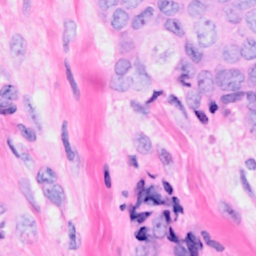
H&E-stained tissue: Breast